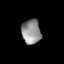
Tissue: prostate
Cell type: Epithelial cells
Senescence score: 0.3409
Nuclear area (px): 455
Mean DAPI intensity: 145.198